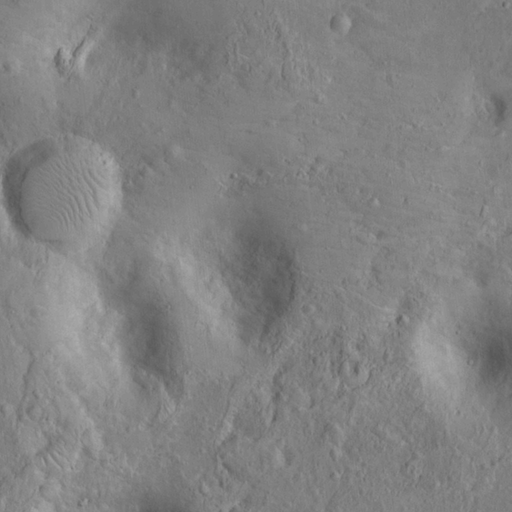
Objects detected: cone, cone, cone, cone, cone, cone